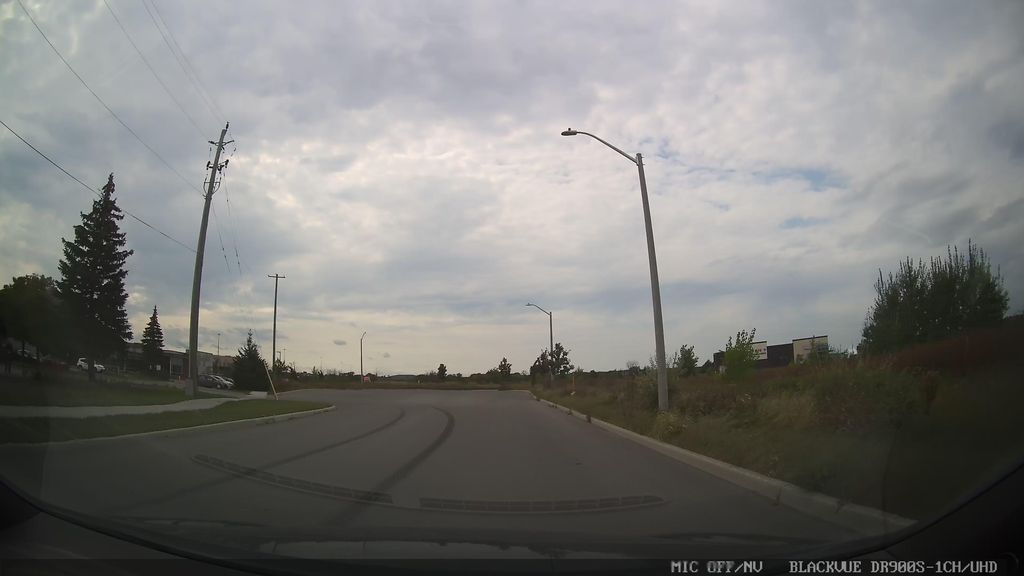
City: ottawa-gatineau